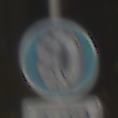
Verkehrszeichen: SchneekettenVorgeschrieben
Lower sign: HinweisDurchSinnbild13
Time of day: Night
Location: Outdoor (Urban)
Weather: Clear
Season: NotSpecified
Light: Artificial